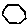
Label: hexagon